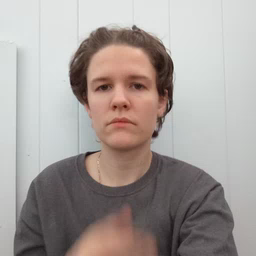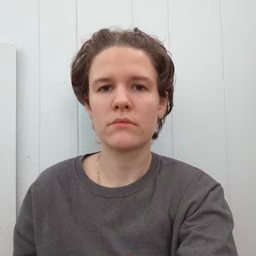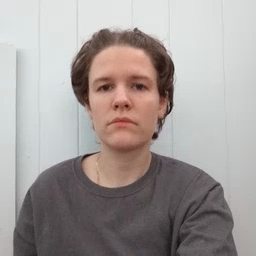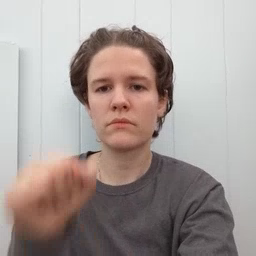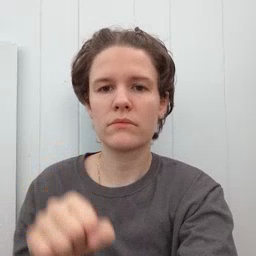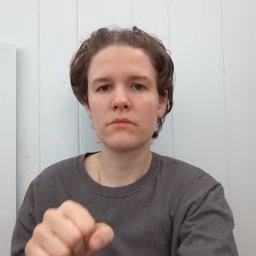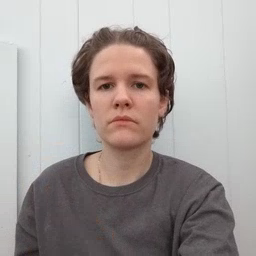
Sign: can